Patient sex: F
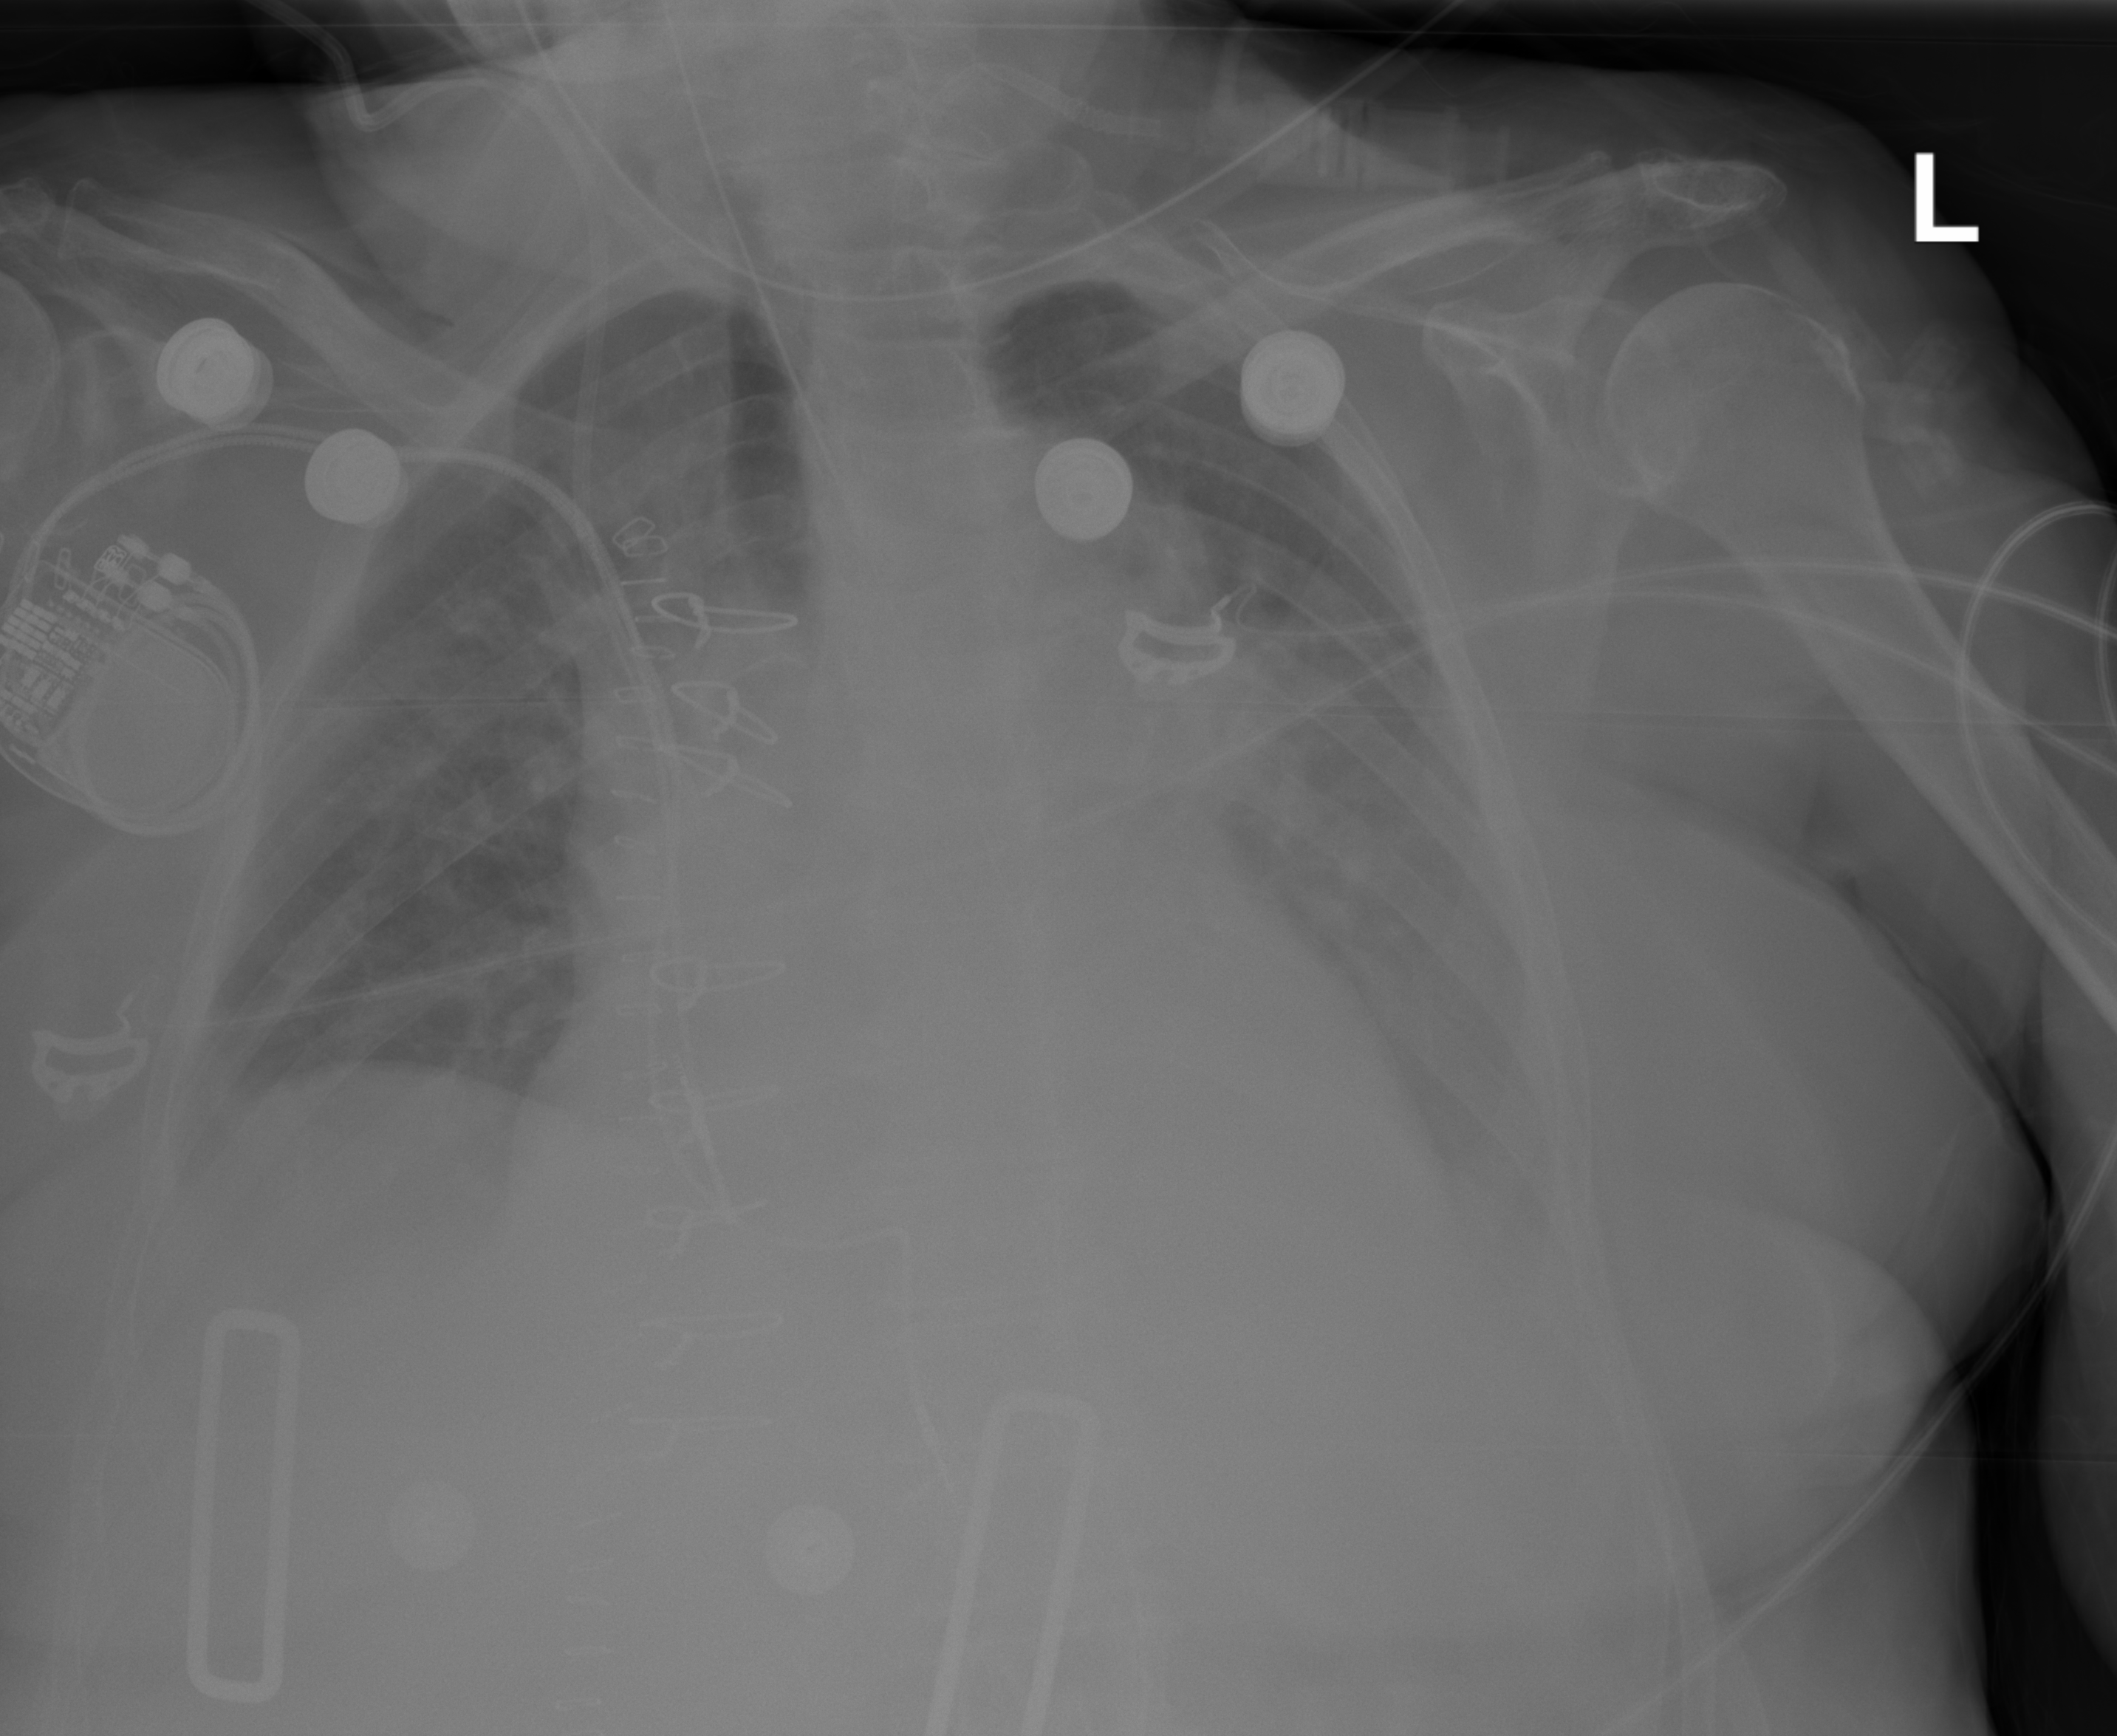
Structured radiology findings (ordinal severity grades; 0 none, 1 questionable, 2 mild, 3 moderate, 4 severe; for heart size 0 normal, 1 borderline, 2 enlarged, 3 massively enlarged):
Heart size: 2
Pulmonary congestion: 1
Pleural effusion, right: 0
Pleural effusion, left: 3
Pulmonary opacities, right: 0
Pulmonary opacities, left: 0
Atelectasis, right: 0
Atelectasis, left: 0